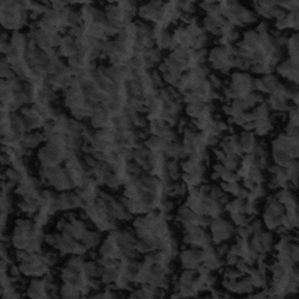
Label: frost